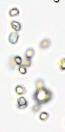
Label: Phaeocystis